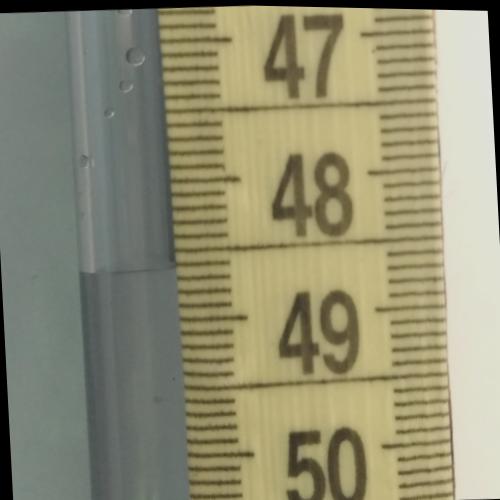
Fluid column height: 48.6 cm